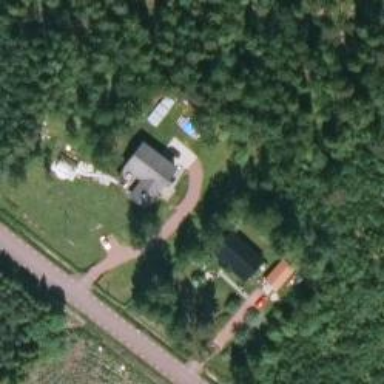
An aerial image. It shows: Driveway.